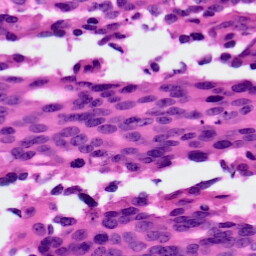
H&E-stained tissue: Ovarian